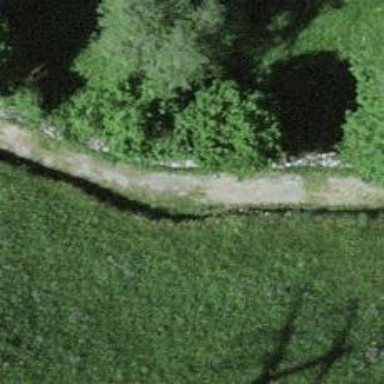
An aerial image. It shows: Gravel path with excellent trail visibility.